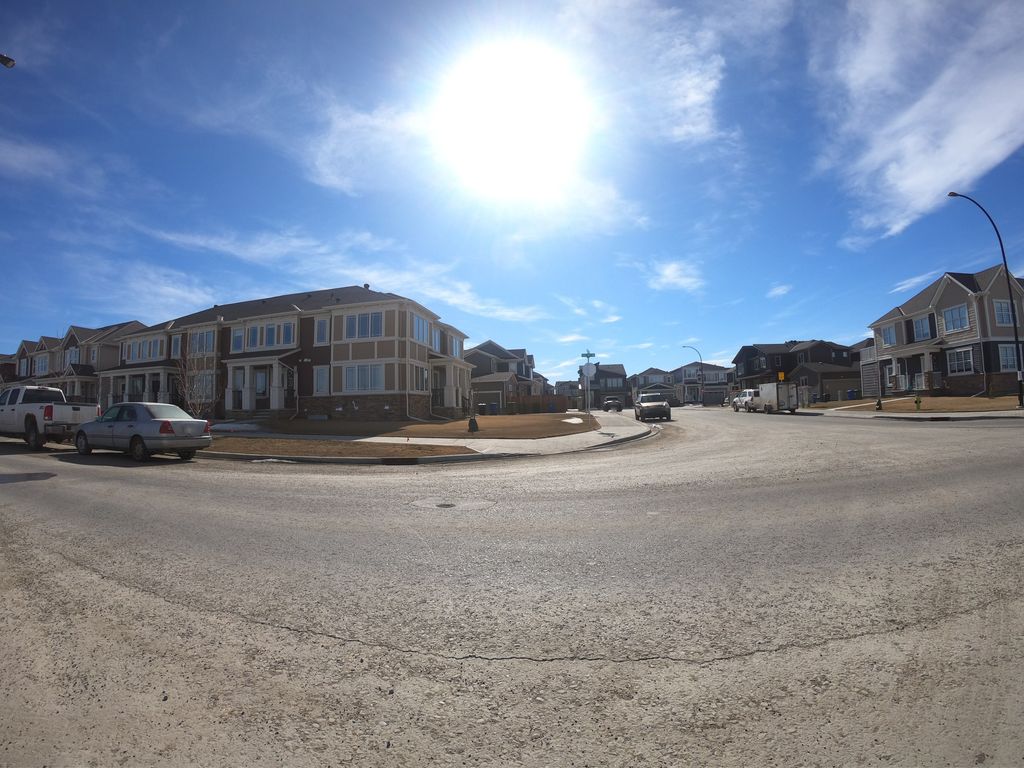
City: calgary